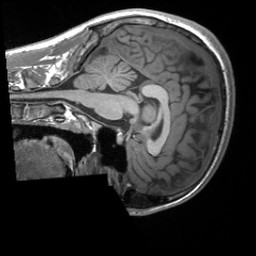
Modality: T1w
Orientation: sagittal
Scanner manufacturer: siemens
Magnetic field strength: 3 T
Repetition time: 2 s
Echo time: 0.0023 s